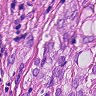
Metastatic tissue present: yes